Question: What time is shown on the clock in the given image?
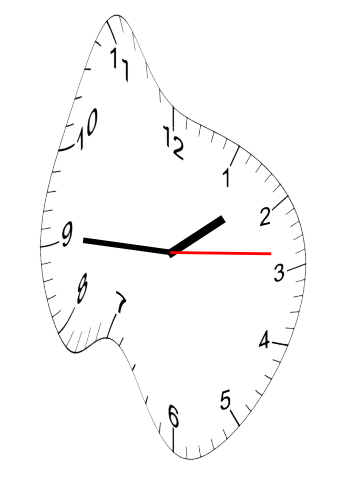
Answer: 01:45:14